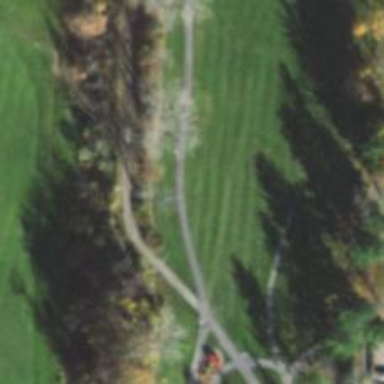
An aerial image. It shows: Path used for both walking and golf.